Interaction volume radius: 10 \u00c5
Interaction volume height: 10 \u00c5
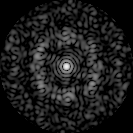
Disorder parameter: 0.8048